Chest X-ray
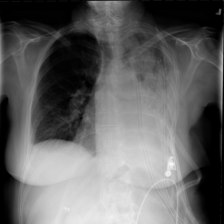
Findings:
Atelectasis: negative
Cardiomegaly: negative
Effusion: negative
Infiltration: negative
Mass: negative
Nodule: negative
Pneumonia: negative
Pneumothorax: negative
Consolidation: negative
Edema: negative
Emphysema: negative
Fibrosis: negative
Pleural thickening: negative
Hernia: negative